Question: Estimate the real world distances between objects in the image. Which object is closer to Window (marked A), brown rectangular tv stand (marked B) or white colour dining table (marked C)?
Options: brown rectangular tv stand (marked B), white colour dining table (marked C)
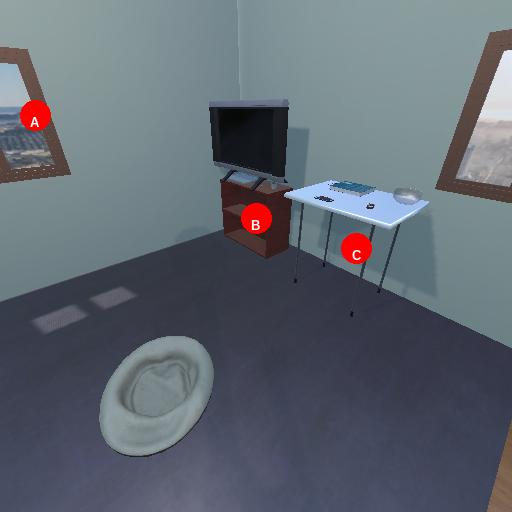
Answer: brown rectangular tv stand (marked B)